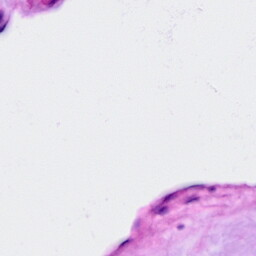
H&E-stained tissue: Ovarian